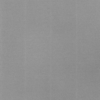
Label: dusty